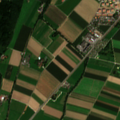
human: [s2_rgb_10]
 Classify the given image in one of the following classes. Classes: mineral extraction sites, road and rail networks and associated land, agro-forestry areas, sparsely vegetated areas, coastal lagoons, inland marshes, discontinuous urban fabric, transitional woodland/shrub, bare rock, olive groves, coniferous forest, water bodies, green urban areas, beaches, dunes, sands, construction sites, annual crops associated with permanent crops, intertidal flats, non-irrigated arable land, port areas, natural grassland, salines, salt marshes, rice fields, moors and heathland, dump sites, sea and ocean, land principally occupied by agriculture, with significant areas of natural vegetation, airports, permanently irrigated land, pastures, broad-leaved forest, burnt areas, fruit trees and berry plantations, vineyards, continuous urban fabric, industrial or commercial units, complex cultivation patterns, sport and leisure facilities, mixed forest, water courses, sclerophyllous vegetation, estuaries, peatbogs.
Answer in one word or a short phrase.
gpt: discontinuous urban fabric, sport and leisure facilities, non-irrigated arable land, mixed forest